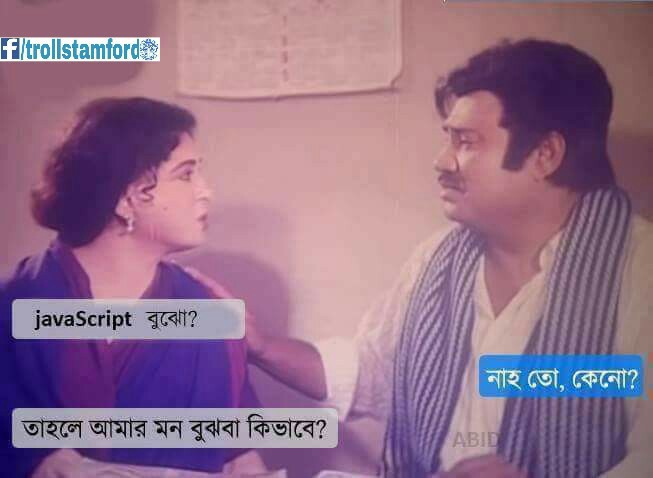
Caption:  javascript বুঝো ?    নাহ তো , কেনো ?   তাহলে আমার মন বুঝবা কিভাবে ?
Label: hate